Question: When I call this ajax function, the object 'data' prints out to the chrome console just fine:
'''
$.ajax({
type: "POST",
cache: false,
url: "login_user.php",
data: "username=" + username + "&password=" + password + "&remember=" + remember,
dataType: "json",
success: function (data) {
if (data == "FALSE") {
$('#input_password').val("");
alert("The username or password you have entered is incorrect.");
return false;
}
console.log(data);
console.log(data.accepted_terms);
//always alerts 'not accepted'
if (data.accepted_terms == "TRUE") {
alert('accepted!');
} else {
alert('not accepted');
}
}
});
'''

The undefined is the result of 'console.log(data.accepted_terms);'
The php file being referenced returns this object with 'json_encode($login_info_array)'.
Am I incorrectly handling this returned object? Thanks for the help!
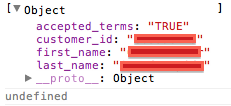
Answer: Try this
'''
console.log(data[0].accepted_terms);
'''